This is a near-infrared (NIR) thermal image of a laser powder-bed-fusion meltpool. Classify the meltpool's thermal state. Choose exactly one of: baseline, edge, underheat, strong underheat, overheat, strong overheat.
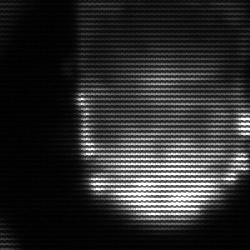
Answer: baseline